Question: Consider the following code:
'''
$(document).ready(function() {
$("body").append("<div class='outer'><span class='inner'>Click me</span></div>");
$("html").click(function(event) {
var targetClass = event.target.className;
if ($("." + targetClass).parents().hasClass("outer")) {
alert("true");
}
});
});
'''
And HTML:
'''
<div class="outer">
<span class="inner">
Click me!
</span>
</div>
'''
For some unknown reason the Firebug throws this error when I click anywhere on the page:

The funny thing about this is that this happens only when content is dynamically appended to the page. If I remove the append statement and instead just paste it in the page itself, the error is not thrown and everything works correctly.
Do you have any explanation of this anomaly?
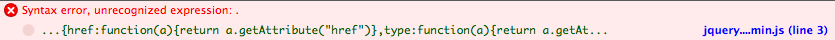
Answer: '$(".")' is, as Smileek said, effectively what you're doing if you click on an element that doesn't have a class, and this causes an error because it is an invalid selector.
But even ignoring the error you are currently getting, I don't think this line:
'''
if ($("." + targetClass).parents().hasClass("outer")) {
'''
is doing what you think it is. It says to find elements with that class, then find of the parent elements for those elements, and then calls '.hasClass()' on the resulting set of elements which will, according to <URL>, return true if "any of the matched elements are assigned the given class". Which could still work for the html you've shown since you only have two elements, but...
If you want to test "does the clicked element's parent have the class "outer" try this:
'''
if ($(event.target).parent().hasClass("outer")) {
'''
Demo: <URL>
Not only does that better reflect what I imagine you're trying to do, it avoids the error.